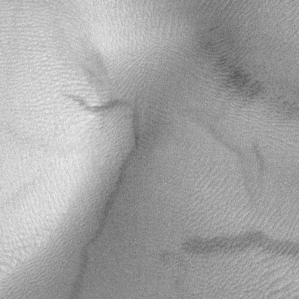
Label: frost